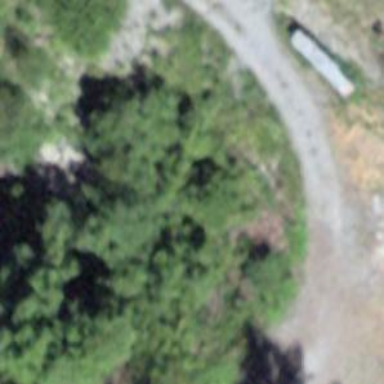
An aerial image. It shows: Tunnel.